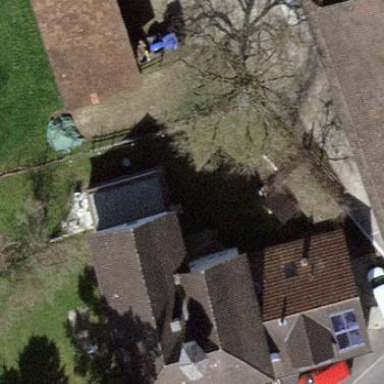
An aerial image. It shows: Detached building.